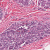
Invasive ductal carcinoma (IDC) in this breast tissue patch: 0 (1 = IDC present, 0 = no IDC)